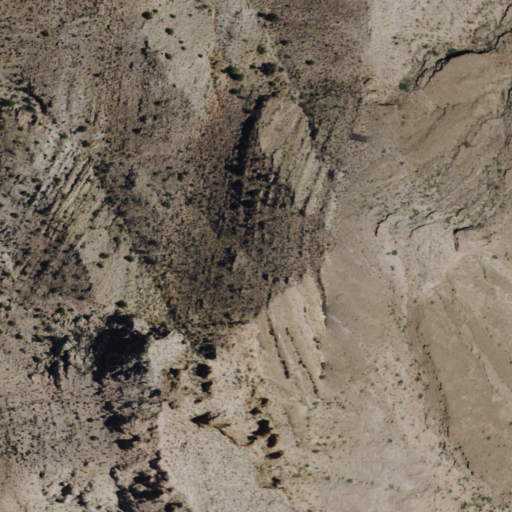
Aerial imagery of ridge(s) in Nevada named Azure Ridge containing only shrub